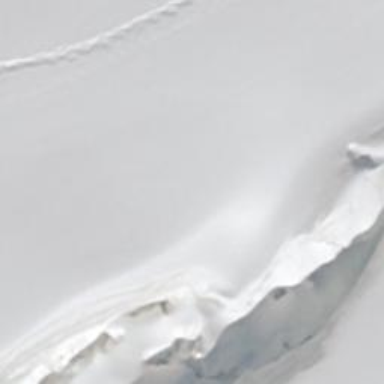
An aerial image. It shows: Crevasse in the natural environment.